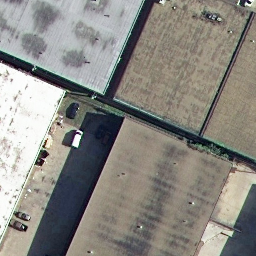
Label: buildings